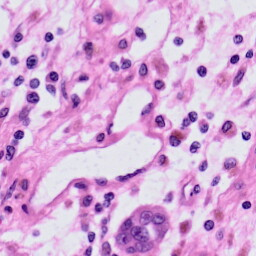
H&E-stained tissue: Skin